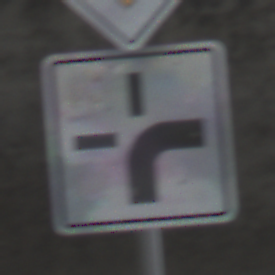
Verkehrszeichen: VerlaufVorfahrtsstrasse3
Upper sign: Vorfahrtsstrasse
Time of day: Midday
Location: Outdoor (Suburban)
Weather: Overcast
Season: NotSpecified
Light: Natural